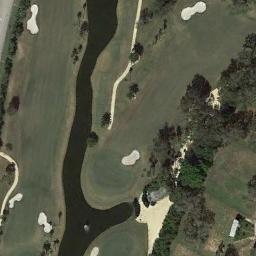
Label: golf_course